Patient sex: M
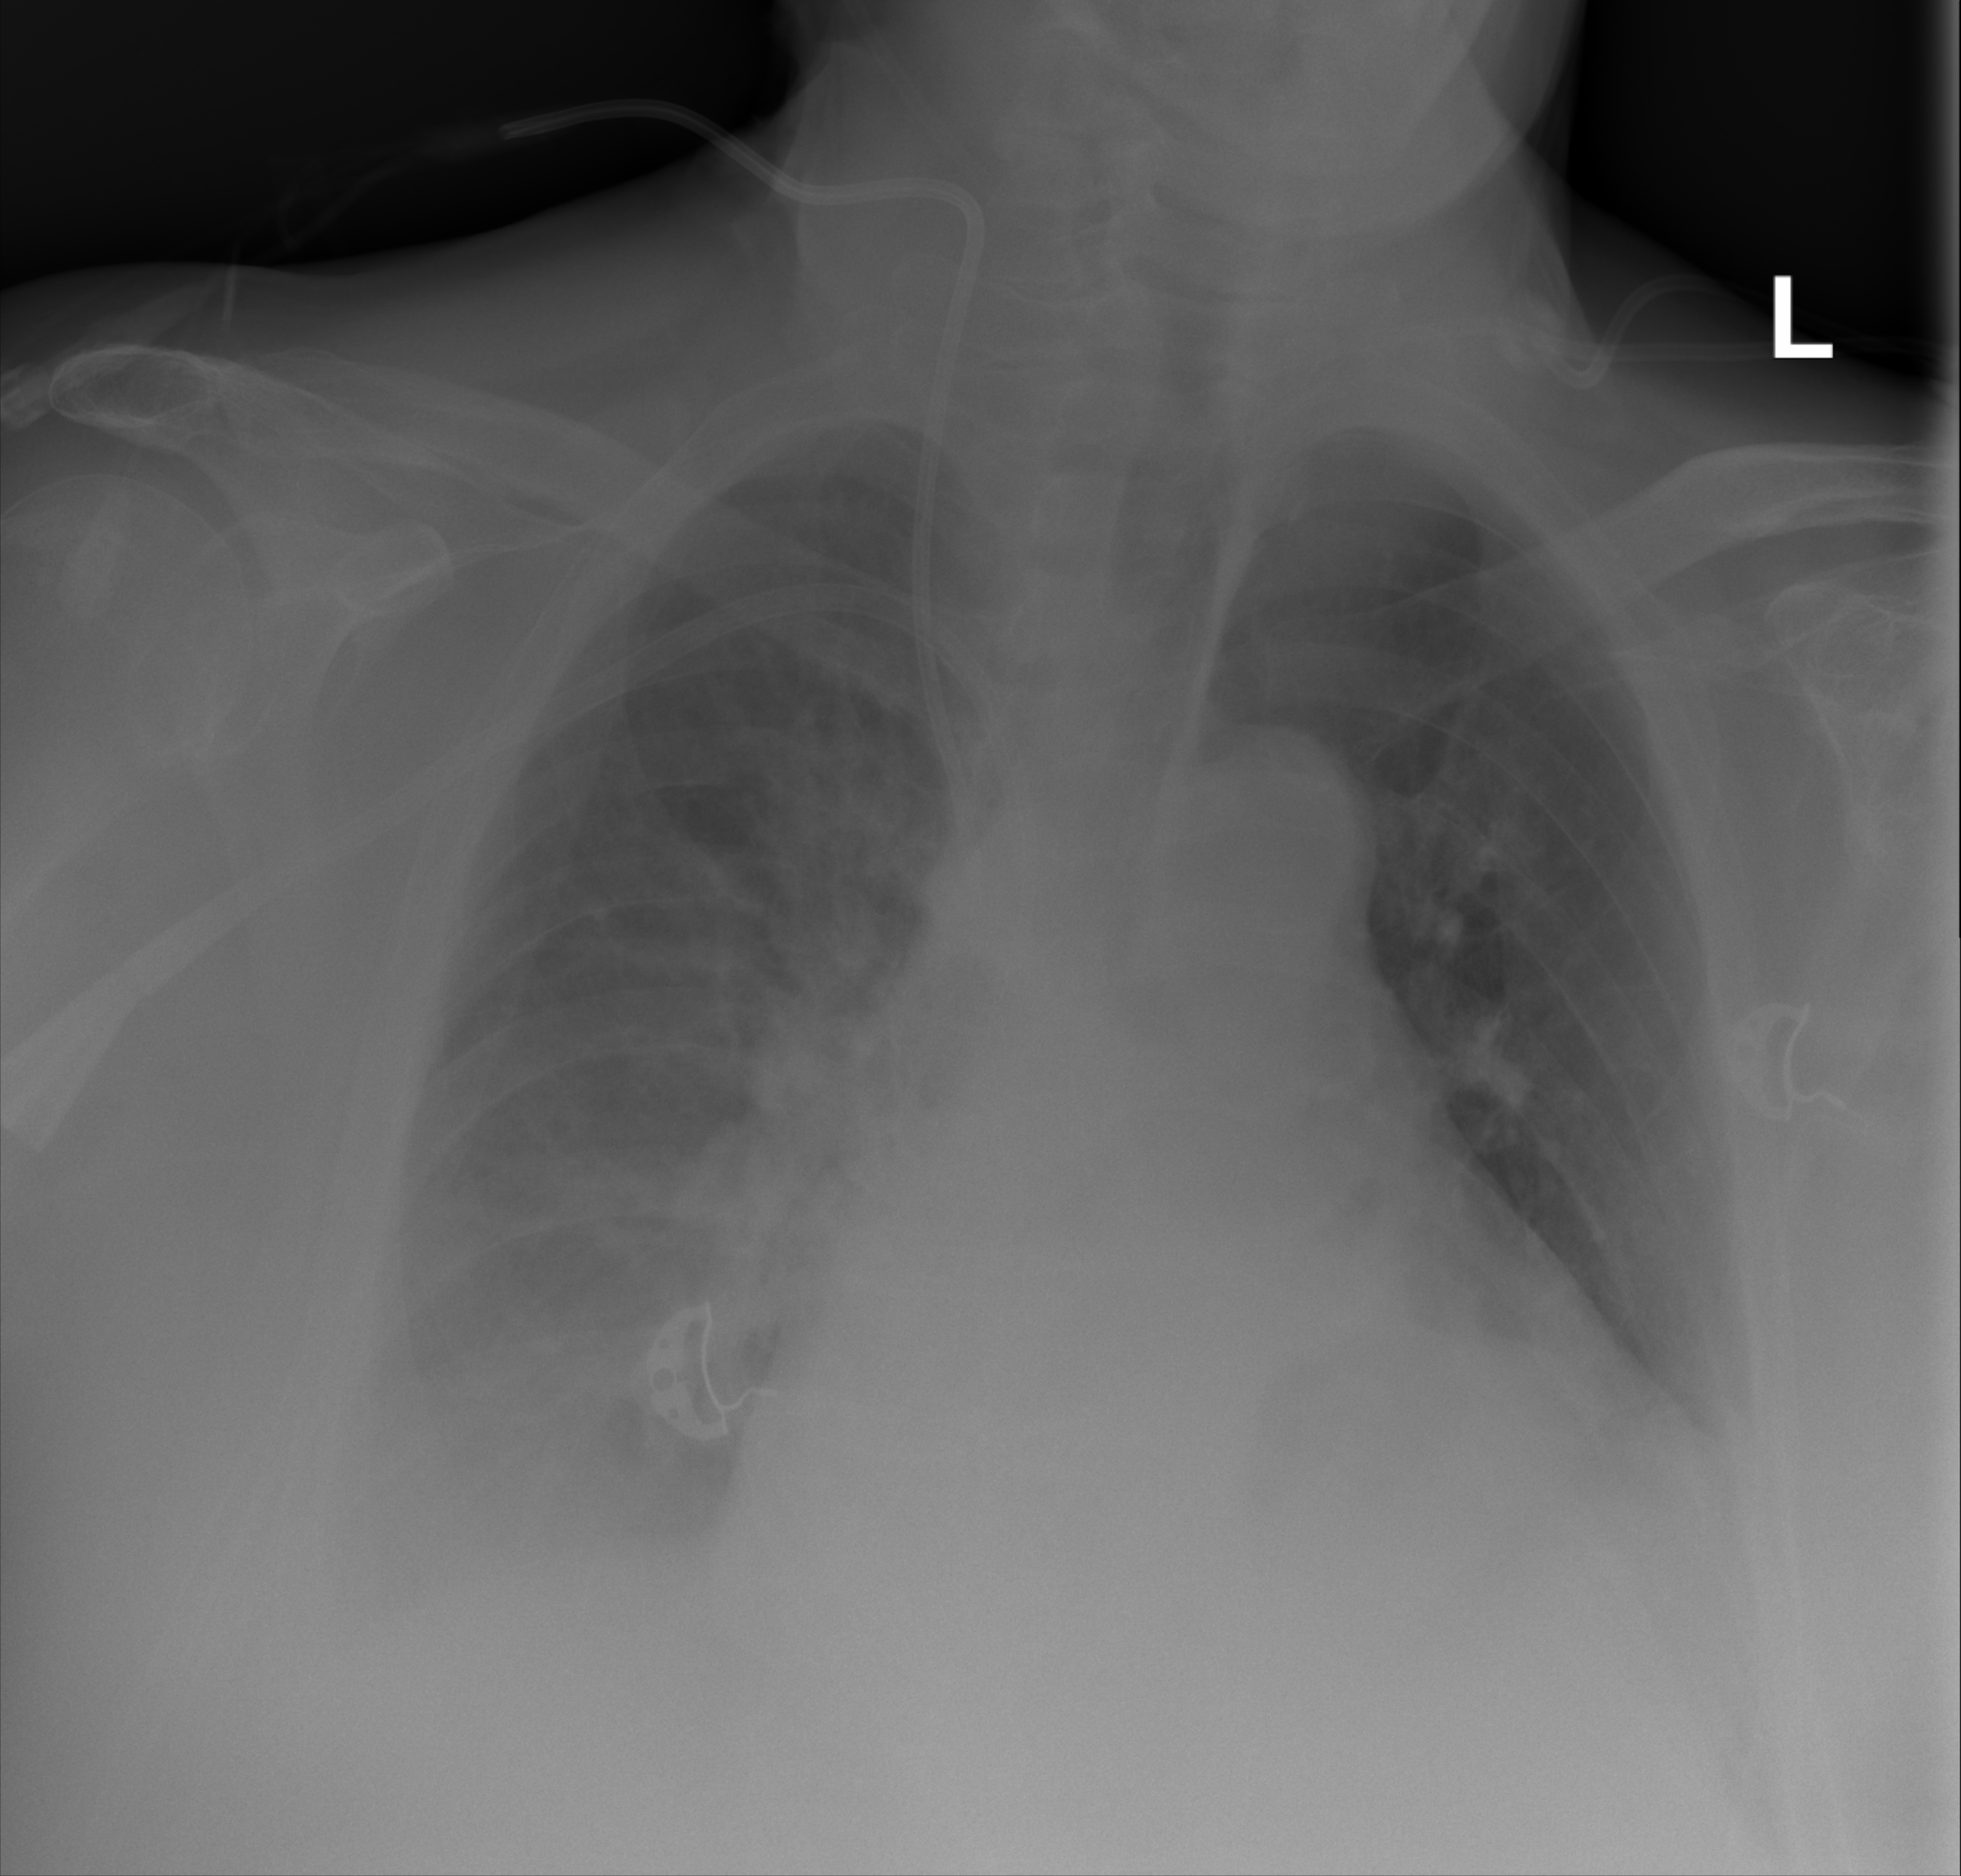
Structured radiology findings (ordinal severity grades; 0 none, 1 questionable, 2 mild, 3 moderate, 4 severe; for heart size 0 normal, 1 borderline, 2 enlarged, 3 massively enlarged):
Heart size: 3
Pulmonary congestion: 2
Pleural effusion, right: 2
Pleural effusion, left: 2
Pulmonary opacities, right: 2
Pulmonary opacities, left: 2
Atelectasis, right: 2
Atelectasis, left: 2